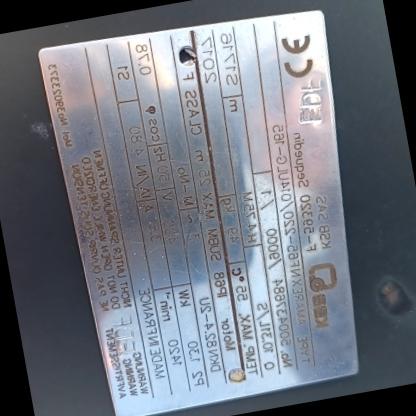
Klasa: tabliczka-znamionowa